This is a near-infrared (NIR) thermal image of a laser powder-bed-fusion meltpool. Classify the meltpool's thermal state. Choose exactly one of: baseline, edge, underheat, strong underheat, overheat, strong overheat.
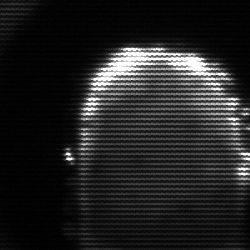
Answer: baseline